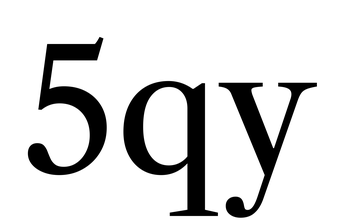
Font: LibreCaslonText_Regular